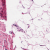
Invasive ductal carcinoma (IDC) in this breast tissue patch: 0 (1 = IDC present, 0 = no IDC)